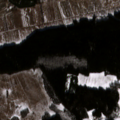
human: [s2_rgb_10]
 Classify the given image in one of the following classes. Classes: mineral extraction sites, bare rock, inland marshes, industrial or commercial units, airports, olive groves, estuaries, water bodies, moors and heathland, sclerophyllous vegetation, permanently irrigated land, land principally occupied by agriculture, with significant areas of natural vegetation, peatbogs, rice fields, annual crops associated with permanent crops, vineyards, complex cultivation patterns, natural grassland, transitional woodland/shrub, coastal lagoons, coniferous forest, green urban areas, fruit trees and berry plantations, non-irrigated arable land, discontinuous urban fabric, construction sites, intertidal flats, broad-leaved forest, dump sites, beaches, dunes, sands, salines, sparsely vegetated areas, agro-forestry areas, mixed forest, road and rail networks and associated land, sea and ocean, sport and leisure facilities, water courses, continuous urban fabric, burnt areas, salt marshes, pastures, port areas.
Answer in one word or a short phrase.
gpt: pastures, complex cultivation patterns, coniferous forest, mixed forest, transitional woodland/shrub